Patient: sex M, age 25
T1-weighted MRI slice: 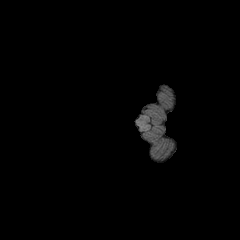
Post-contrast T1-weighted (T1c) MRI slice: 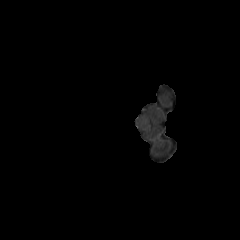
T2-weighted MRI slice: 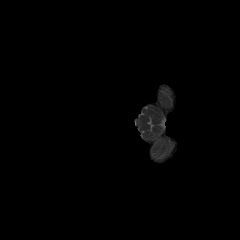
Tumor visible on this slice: no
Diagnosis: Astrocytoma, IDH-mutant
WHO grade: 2